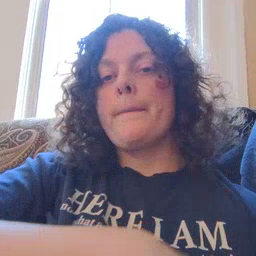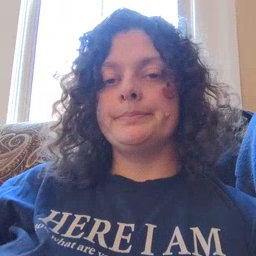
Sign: arm